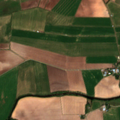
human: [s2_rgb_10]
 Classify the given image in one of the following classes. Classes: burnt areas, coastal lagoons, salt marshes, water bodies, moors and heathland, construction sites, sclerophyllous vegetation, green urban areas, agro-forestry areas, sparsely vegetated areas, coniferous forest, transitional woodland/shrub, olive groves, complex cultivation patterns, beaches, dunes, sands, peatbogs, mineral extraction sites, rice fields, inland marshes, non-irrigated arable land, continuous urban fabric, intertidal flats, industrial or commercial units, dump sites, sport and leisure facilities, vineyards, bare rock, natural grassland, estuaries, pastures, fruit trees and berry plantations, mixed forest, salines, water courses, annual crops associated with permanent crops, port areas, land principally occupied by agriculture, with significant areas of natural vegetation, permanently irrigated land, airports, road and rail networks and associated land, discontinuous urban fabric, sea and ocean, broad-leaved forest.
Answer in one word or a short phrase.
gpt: discontinuous urban fabric, non-irrigated arable land